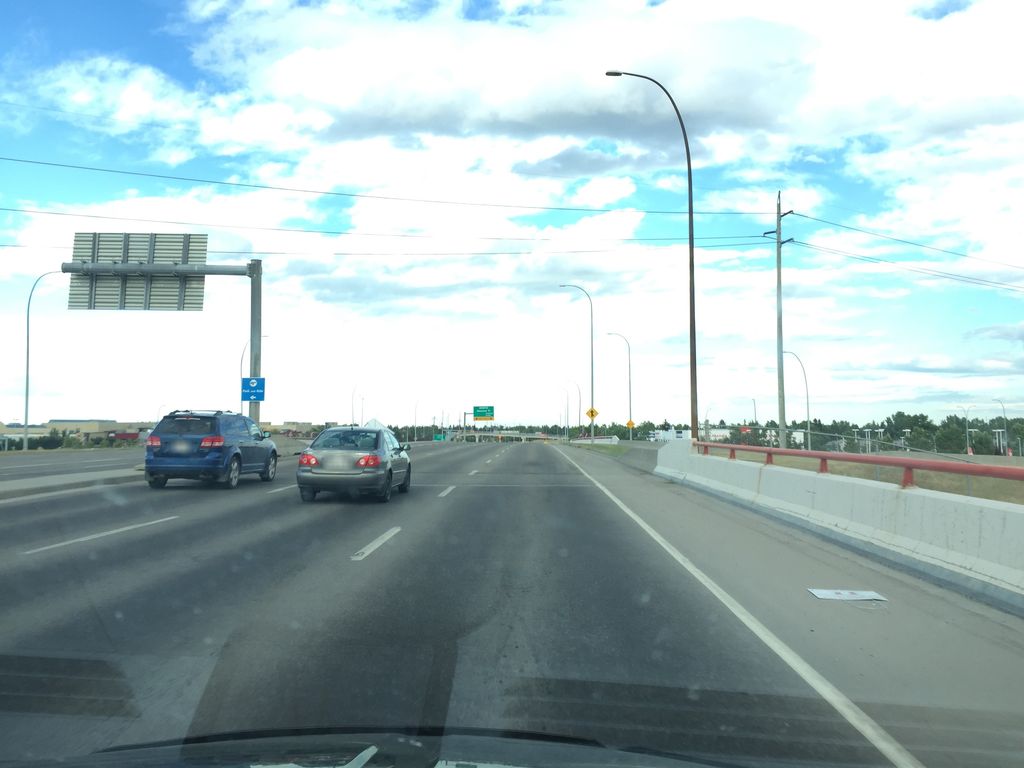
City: calgary